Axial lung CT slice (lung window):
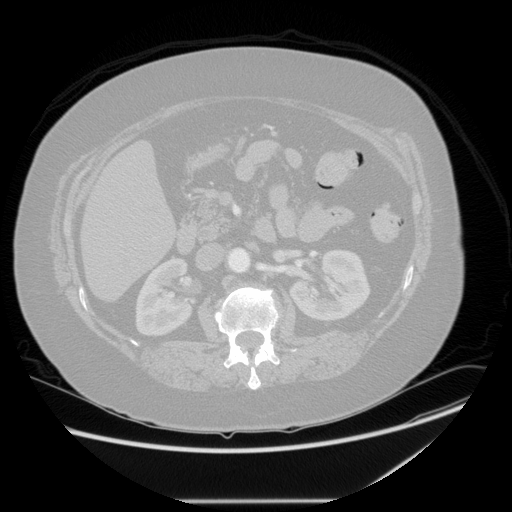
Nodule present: no